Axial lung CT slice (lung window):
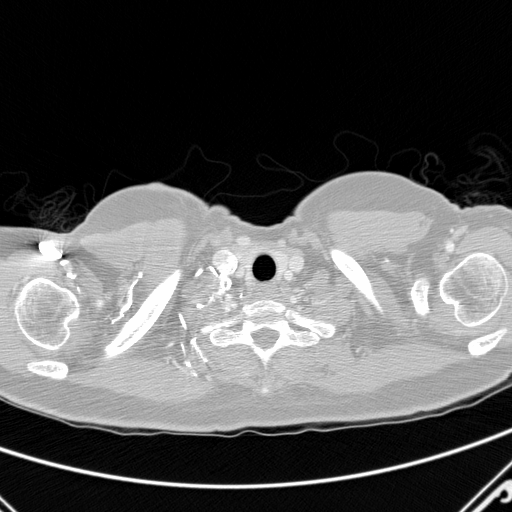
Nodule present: no